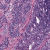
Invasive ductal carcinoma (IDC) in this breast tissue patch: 0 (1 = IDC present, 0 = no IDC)